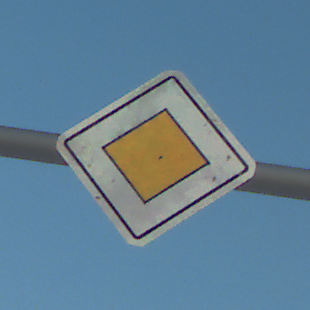
Verkehrszeichen: Vorfahrtsstrasse
Umgebung: Outdoor, Beach
Tageszeit: SunriseSunset
Wetter: Clear
Licht: Natural
Jahreszeit: NotSpecified
Kontrast: HighContrast